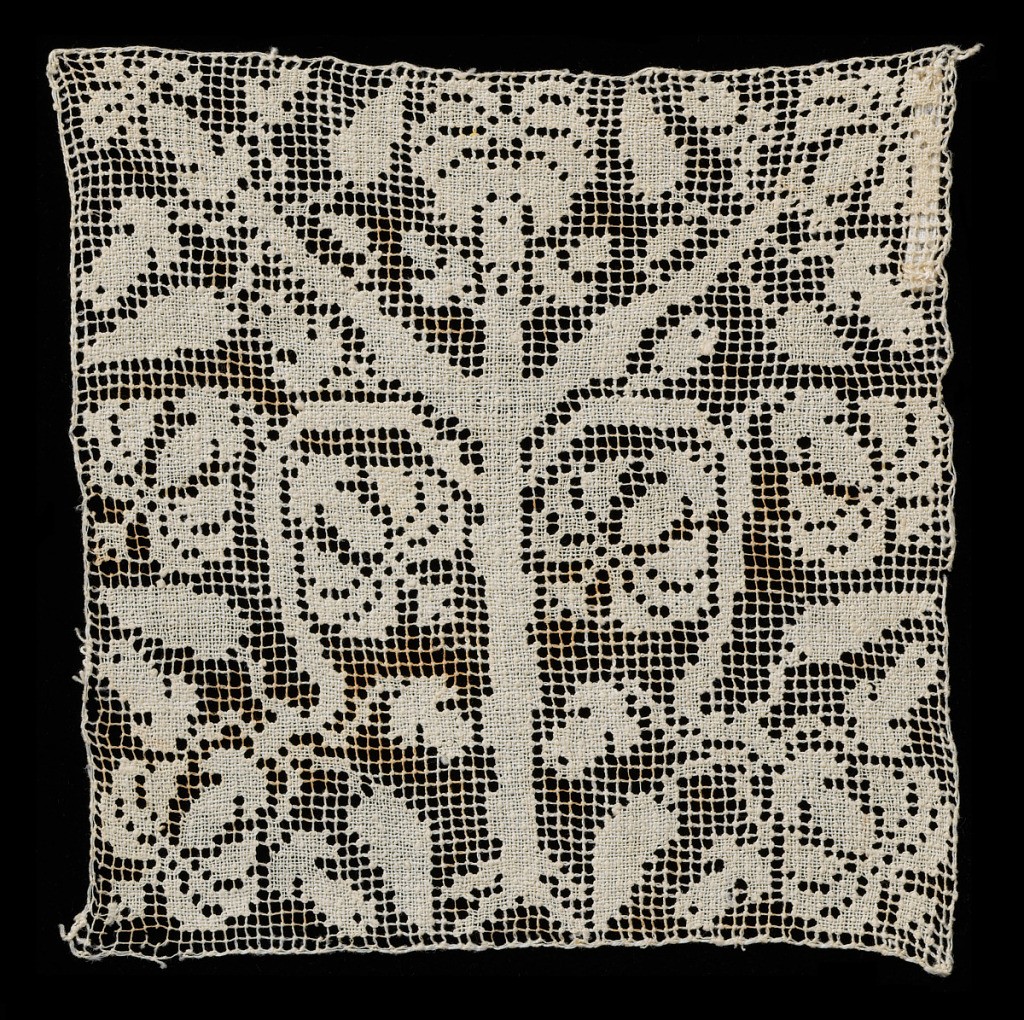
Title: Square
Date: late 19th century
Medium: linen Technique: needlework on hand knotted net
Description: Square of net with a darned symmetrical tree pattern.